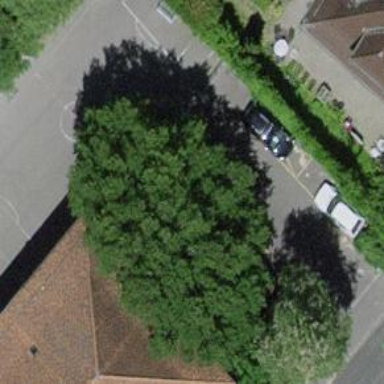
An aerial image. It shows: Tree with roof made of roof tiles.